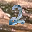
Label: 2